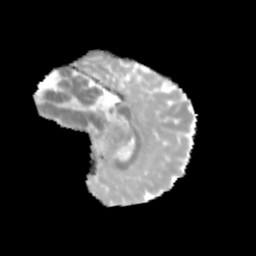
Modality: MD
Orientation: sagittal
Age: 11
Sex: male
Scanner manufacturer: siemens
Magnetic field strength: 3 T
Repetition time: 3.8 s
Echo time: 0.07 s